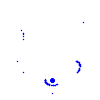
Particle: electron